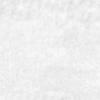
Label: no_change